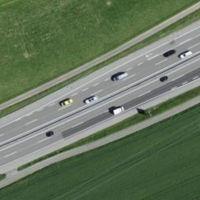
EUNIS habitat code: 57
Species observed at this site:
Milvus migrans